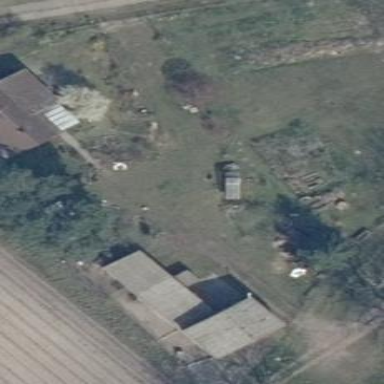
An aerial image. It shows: Farmyard area.